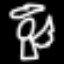
Label: angel